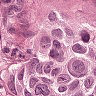
Metastatic tissue present: yes